Field crop: tomato
Growth stage: 1
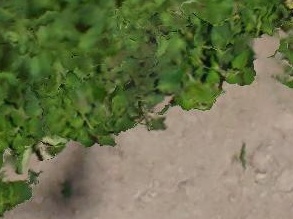
Species: tomato